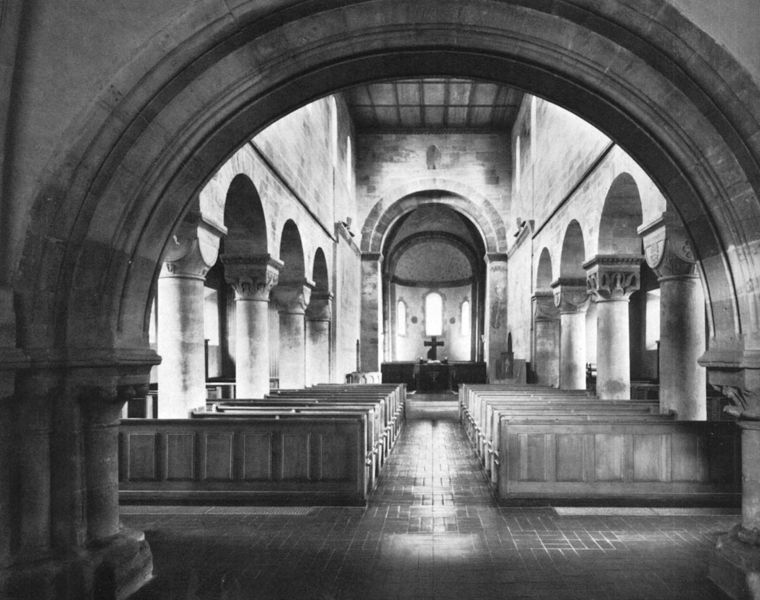
Titel: Faurndau, ehem. Chorherrenstiftskirche St. Martin
Standort: Faurndau (EU - D - BW)
Schlagwörter: weiß, frankreich, grau, schwarz, säule, säulen, architektur, stein, innenraum, kirche, decke, england, deutschland, bogen, italien, bank, rundbogen, durchgang, foto, fotografie, eingang, gewölbe, durchblick, kreuz, fliesen, schwarzweiß, kacheln, altar, bänke, hauptschiff, kapitelle, kathedrale, langhaus, kapitell, photo, portal, kirchenbank, kirchenschiff, kirchenbänke, mittelschiff, dreischiffig, querhaus, seitenschiff, altarraum, apsis, kirchenraum, rundbögen, romanik, kapelle, kassettendecke, basilika, tympanon, vierungsturm, kathedralbau, flachdecke, nebenschiff, aspis